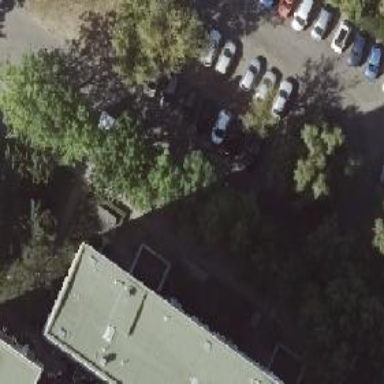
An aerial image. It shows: Street-side parking area.